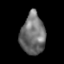
Tissue: lung
Cell type: Others
Senescence score: 0.2208
Nuclear area (px): 981
Mean DAPI intensity: 112.309